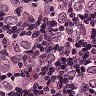
Metastatic tissue present: yes